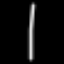
Label: line